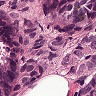
Metastatic tissue present: yes